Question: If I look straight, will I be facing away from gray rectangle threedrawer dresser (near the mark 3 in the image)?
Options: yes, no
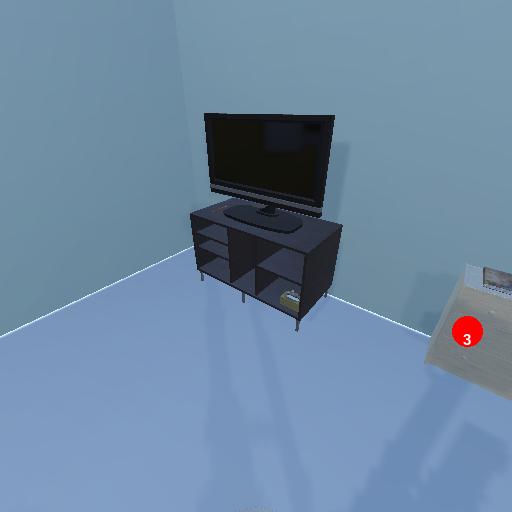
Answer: yes